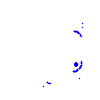
Particle: electron